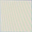
Piece: xx